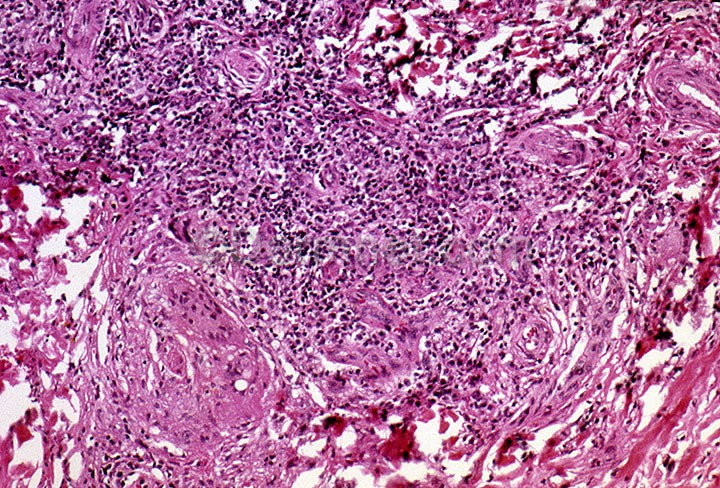
Disease: Systemic Disease